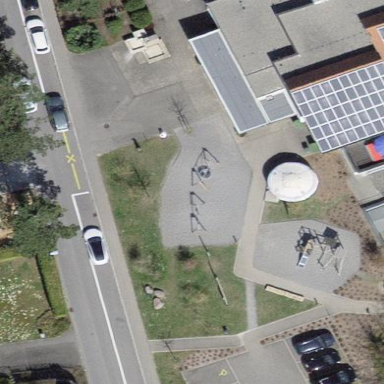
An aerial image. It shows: Playground area for leisure land.